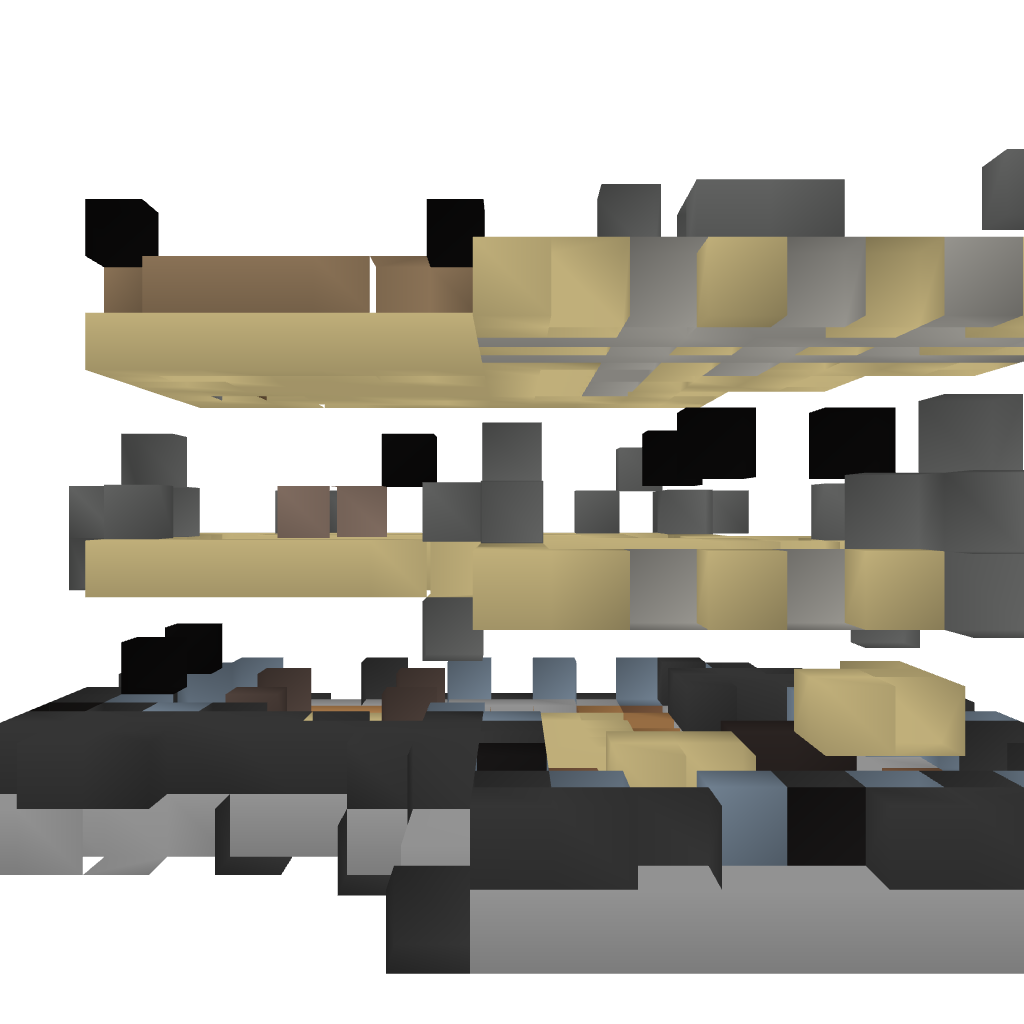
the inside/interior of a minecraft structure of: Little Modern wood House